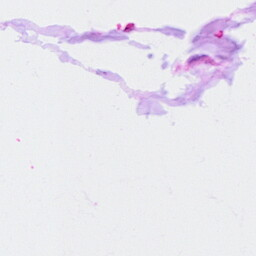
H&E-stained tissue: Ovarian